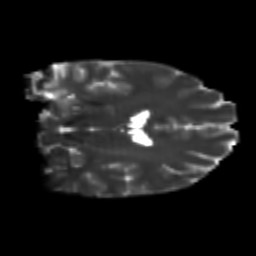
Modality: T2w
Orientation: coronal
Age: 25
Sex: male
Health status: healthy
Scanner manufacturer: philips
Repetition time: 7.478 s
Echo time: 0.08753 s